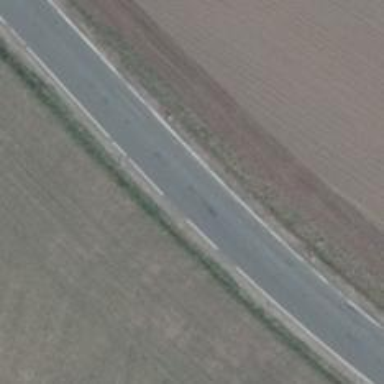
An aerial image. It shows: Secondary road with asphalt surface.